Question: I have some issues with a phonegap application using the geolocation of the user. Everytime the page is opened in the app, we get the following message
It would be nice, to prevent the app of showing this hint.
We use Cordova 1.9, PhoneGap Build and have set the right in the config.xml to access the position:
'''
<feature name="http://api.phonegap.com/1.0/geolocation"/>
'''
We cannot make deep changes in the objectiv-c code like described <URL> because we use PhoneGap Build!
My code looks like the following...
'''
function onDeviceReady() {
// get position
if (watchId == null) {
killWatcher();
window.setTimeout(function() {
navigator.geolocation.getCurrentPosition(updateUserPosition, log, {
enableHighAccuracy: false
});
watchId = navigator.geolocation.watchPosition(updateUserPosition, onGPSError, {
frequency : 5000,
maximumAge : 30000,
enableHighAccuracy : true
});
localStorage.setItem("watchID", watchId);
}, 1000);
}
}
'''
The function listens on the ondeviceready event.
Does anyone have an idea how to fix that?
Thank you!
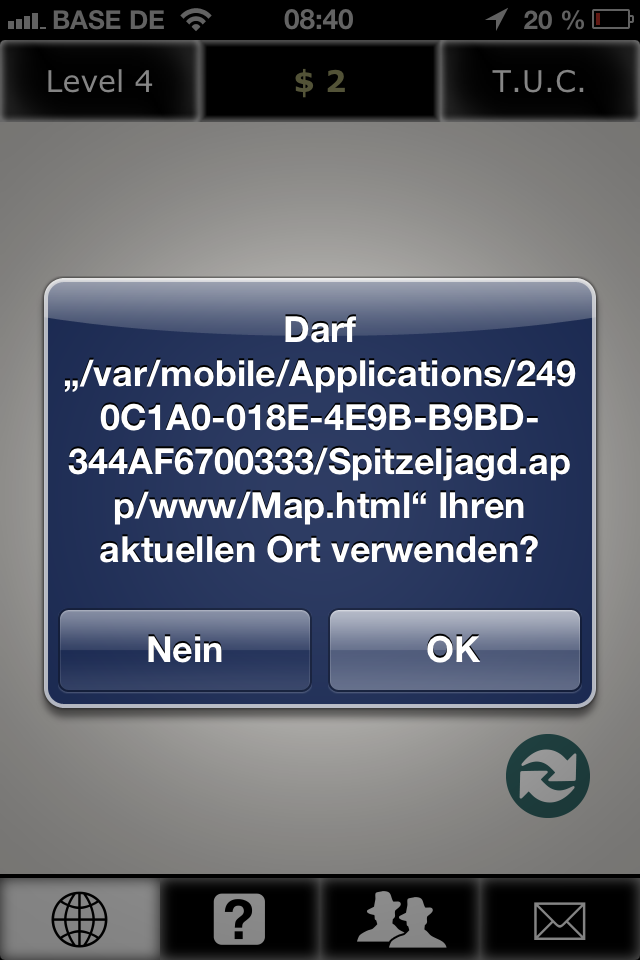
Answer: Ok the problem here was that Cordova.js was not included on all pages.